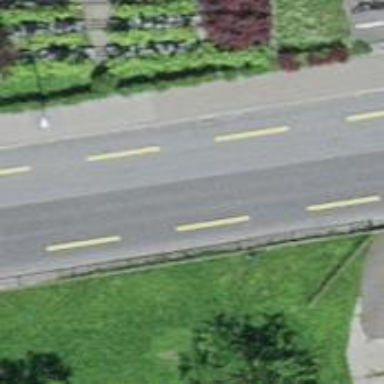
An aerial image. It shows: Primary highway with dedicated cycle lane on both sides.